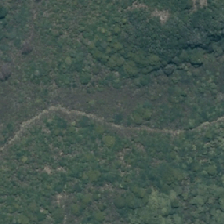
Land cover: broadleaved_indigenous_hardwood